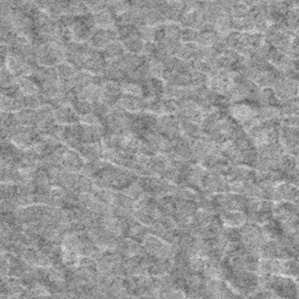
Label: frost